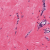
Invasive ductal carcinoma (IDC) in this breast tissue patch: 0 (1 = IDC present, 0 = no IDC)